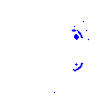
Particle: electron